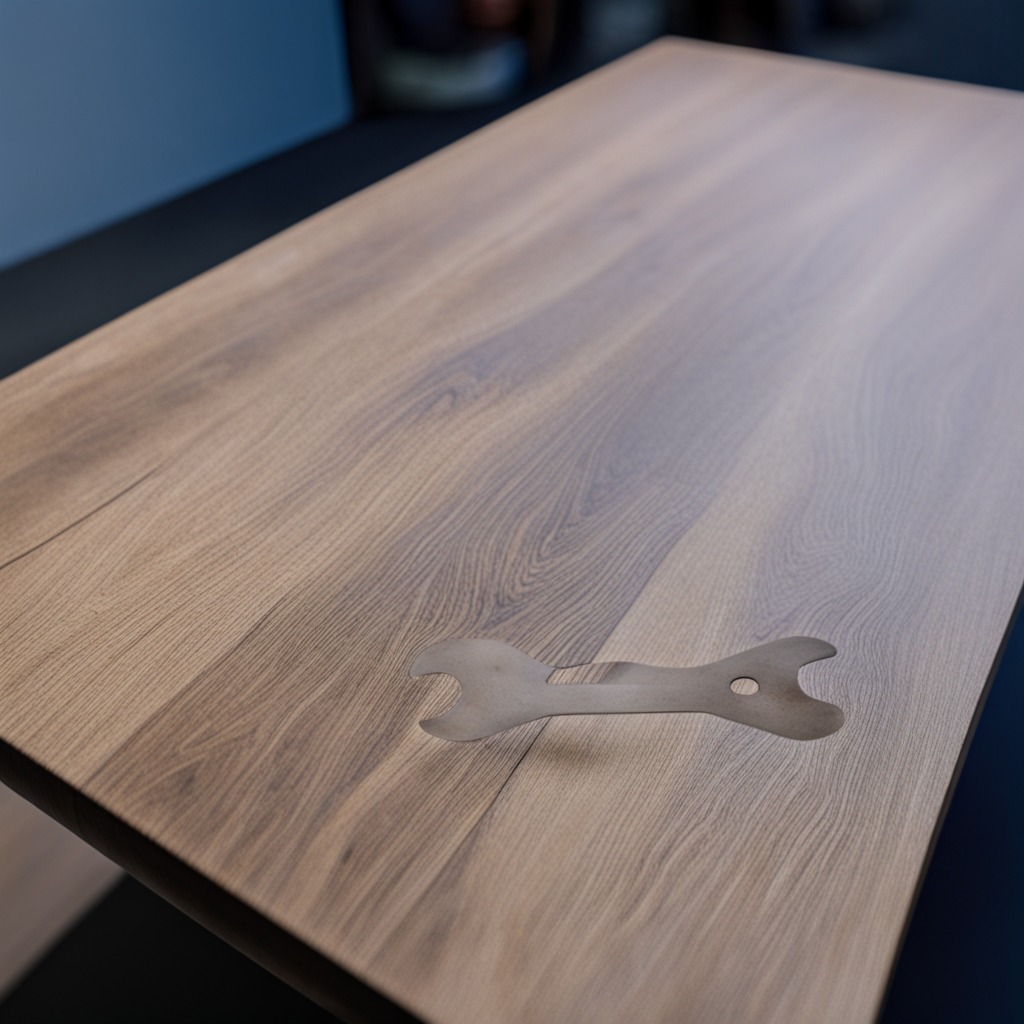
An old wrench lying on a old table in a small garage at twilight.